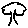
Label: tree